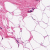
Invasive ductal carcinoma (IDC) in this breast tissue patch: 0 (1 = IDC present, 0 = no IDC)